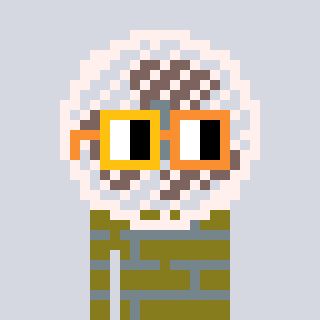
a pixel art character with square yellow and orange glasses, a fan-shaped head and a gunk-colored body on a cool background